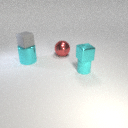
small gray rubber cube above large cyan metal cylinder